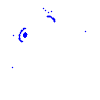
Particle: pion